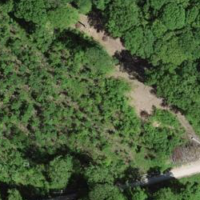
EUNIS habitat code: 25
Species observed at this site:
Juglans regia